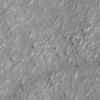
Label: not_dusty